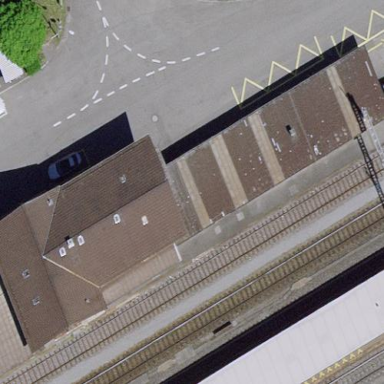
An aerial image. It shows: View of roof of building.